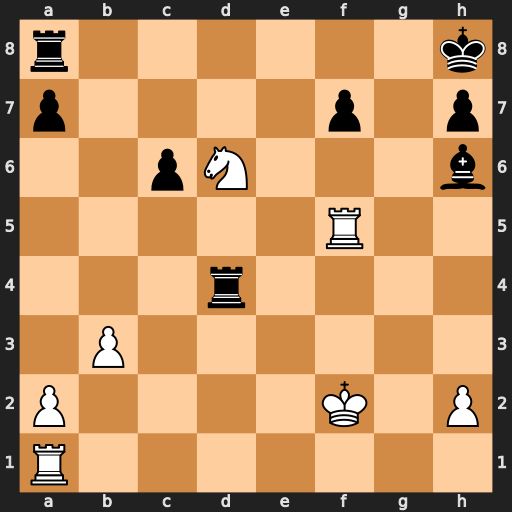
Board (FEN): r6k/p4p1p/2pN3b/5R2/3r4/1P6/P4K1P/R7
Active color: w
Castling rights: -
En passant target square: -
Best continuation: Nxf7+ Kg8 Nxh6+